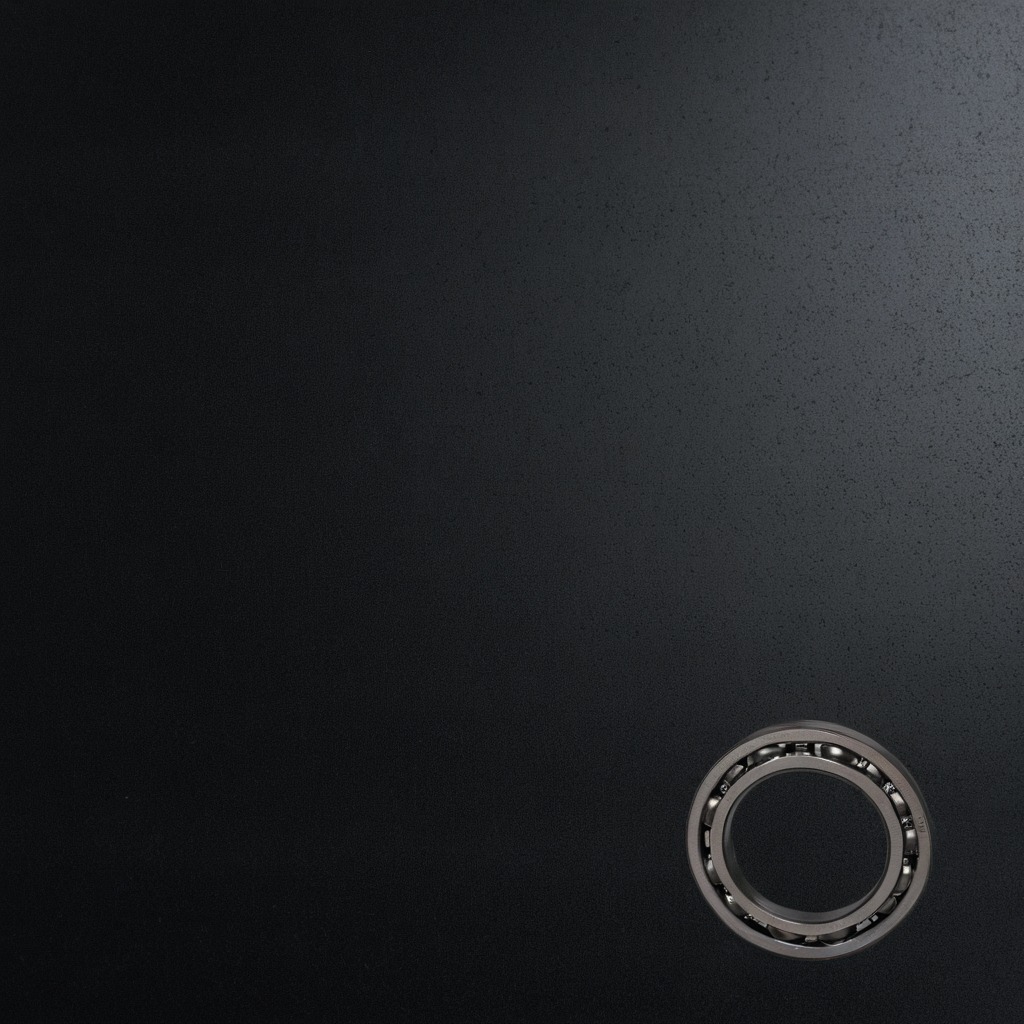
A metal ball bearing is lying on a clean granite tabletop covered with a black rubber mat inside a workshop at night dim ambient light soft shadows worn but beneath the mat